Question: While programming/scripting on many occasions using PHP and I test my code in my browser it displays the number "1". I debugged my code checked many times but the number "1" always appear even if I have no numbers in my PHP script.
This images shows the number "1" before the array in sort values and reverse sort values
'''
<?php
$numbers = array(8,23,15,42,16,4);
echo "Count how many values are in the array: " . count($numbers);
echo "<br /><br />Max value to show maximum value: " . max($numbers);
echo "<br /><br />Min value to show minimum value: " . min($numbers);
echo "<pre>";
echo"<br /><br />Sort values: " . sort($numbers);
print_r($numbers);
echo "<br /><br />Reverse sort values: " . rsort($numbers);
print_r($numbers);
echo "</pre>";
?>
'''
in which it shouldn't
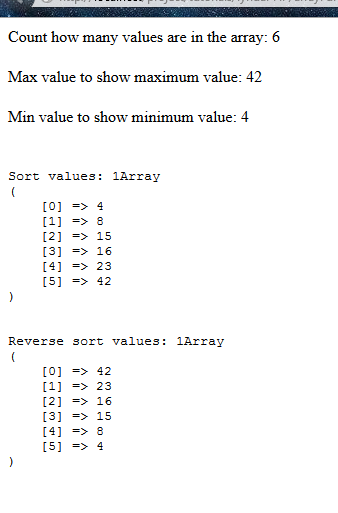
Answer: 'sort()' and 'rsort()' return 'true' when sucessful which is converted to 'integer' 1 when echoed. Execute the sort functions, don't echo them:
'''
echo "<pre>";
echo "<br /><br />Sort values: ";
sort($numbers);
print_r($numbers);
echo "<br /><br />Reverse sort values: ";
rsort($numbers);
print_r($numbers);
echo "</pre>";
'''